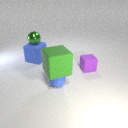
small green metal sphere above large blue rubber cube